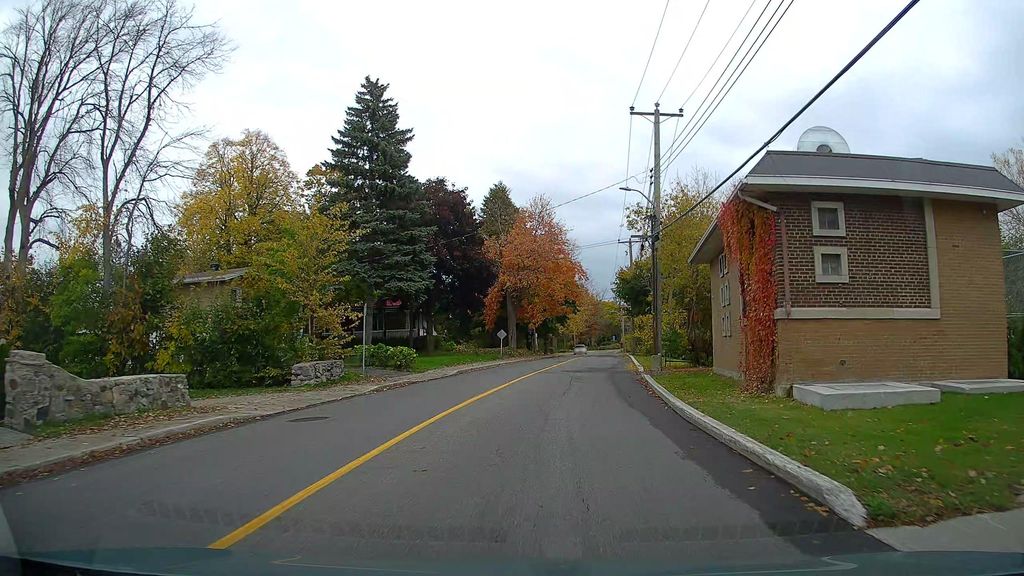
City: montreal